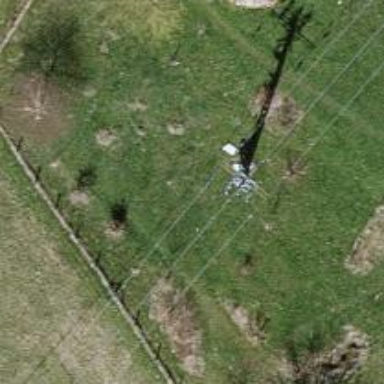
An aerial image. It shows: Concrete power pole.